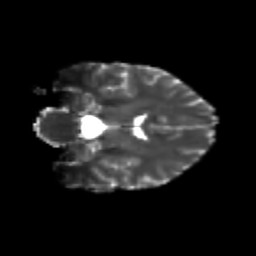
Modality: T2w
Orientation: coronal
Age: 24
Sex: female
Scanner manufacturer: siemens
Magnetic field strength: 3 T
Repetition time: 3.5 s
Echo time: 0.104 s